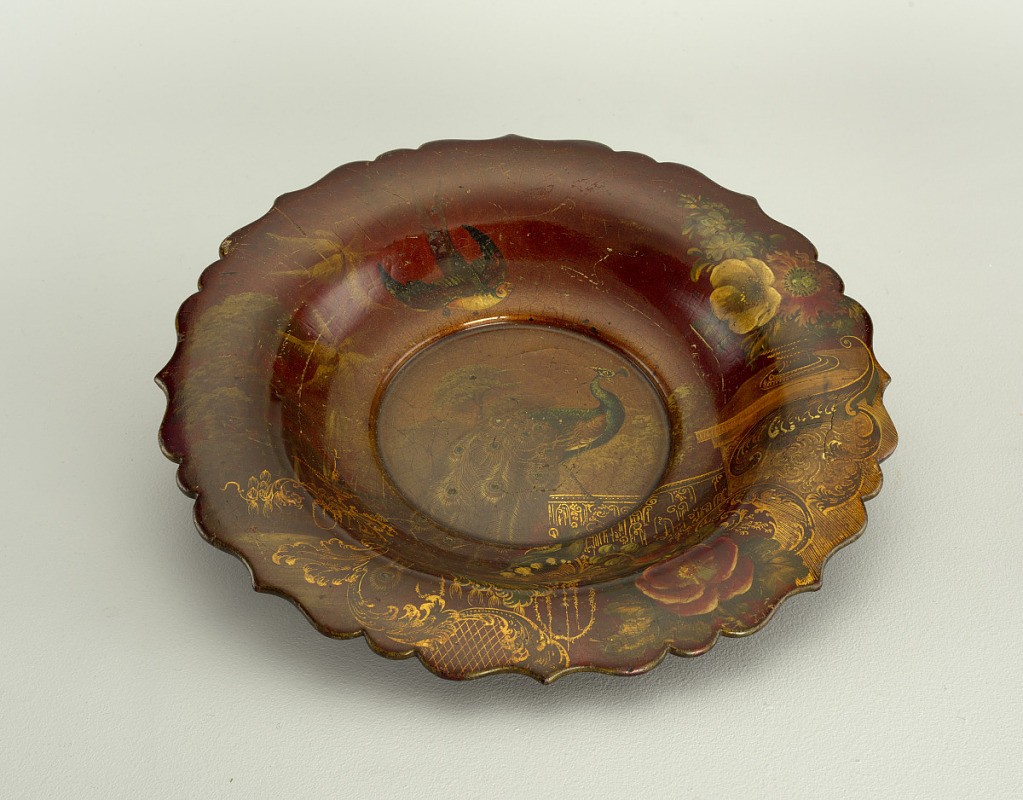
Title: Dish
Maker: Jennens & Bettridge, 1816–1864
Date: ca. 1850–64
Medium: paper [papier-mâché], enamel, gilding, varnish
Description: Rococo revival